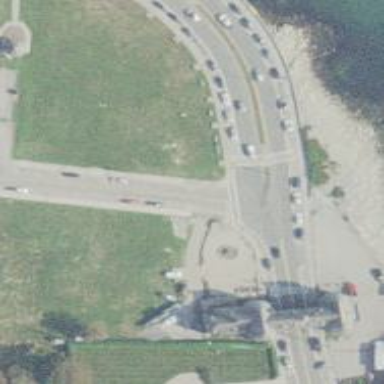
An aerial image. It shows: Historic monument.